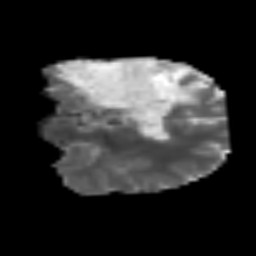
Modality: MD
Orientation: coronal
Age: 40
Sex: male
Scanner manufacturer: siemens
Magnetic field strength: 3 T
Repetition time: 3.2 s
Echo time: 0.081 s